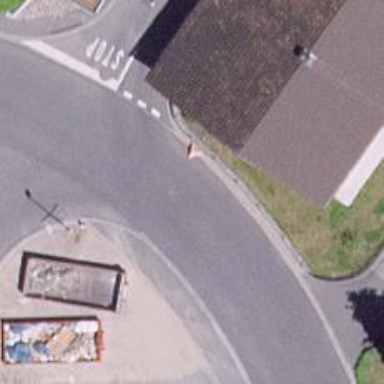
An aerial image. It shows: Public transport stop position.